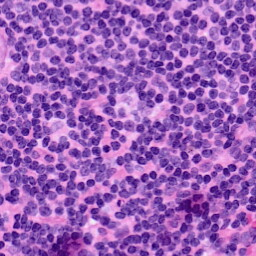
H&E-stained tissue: LymphNode